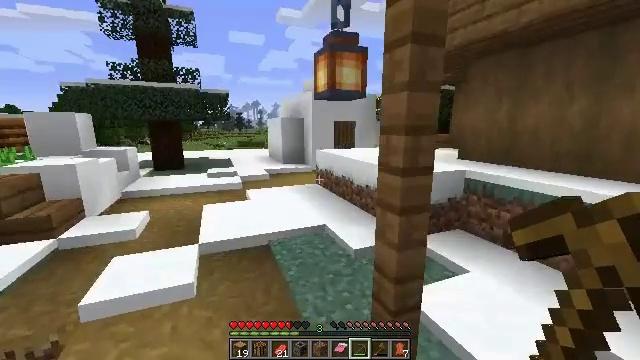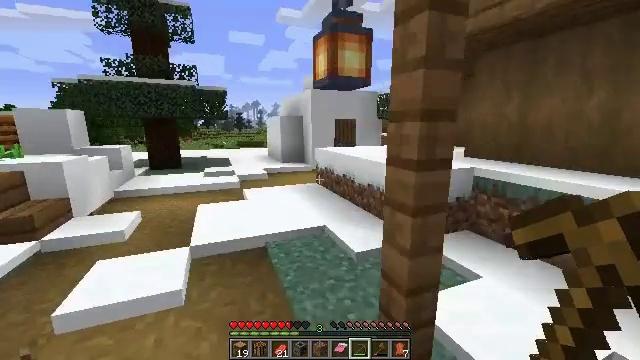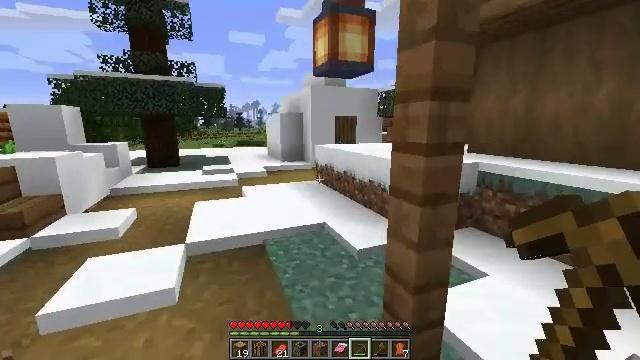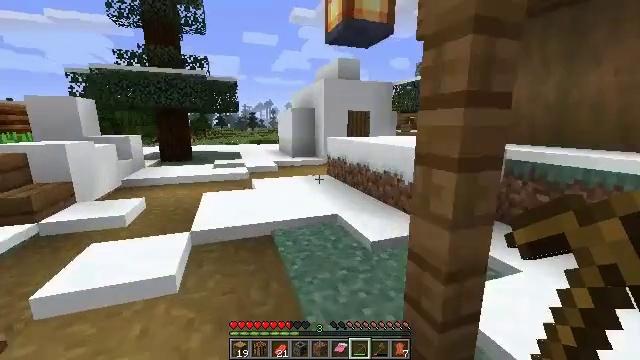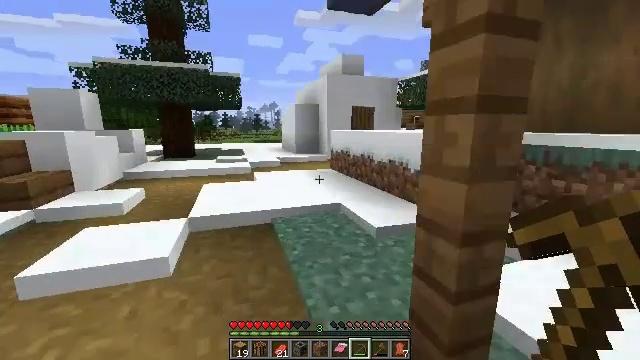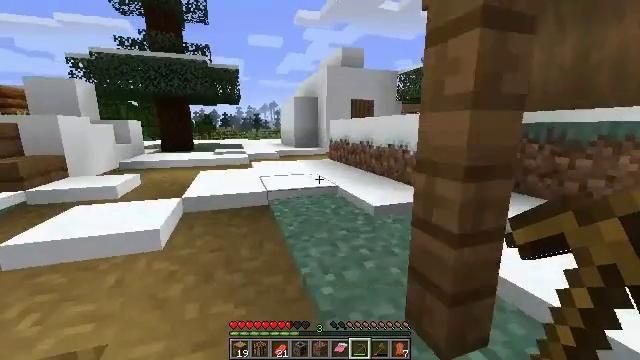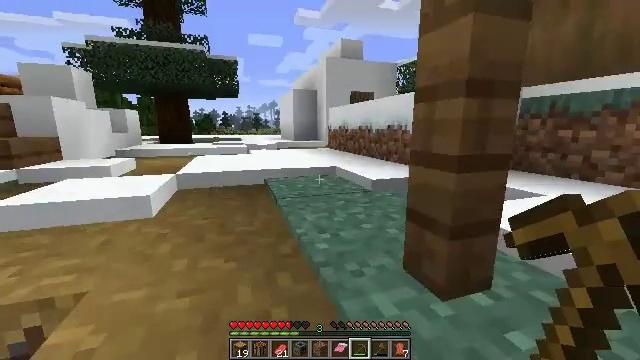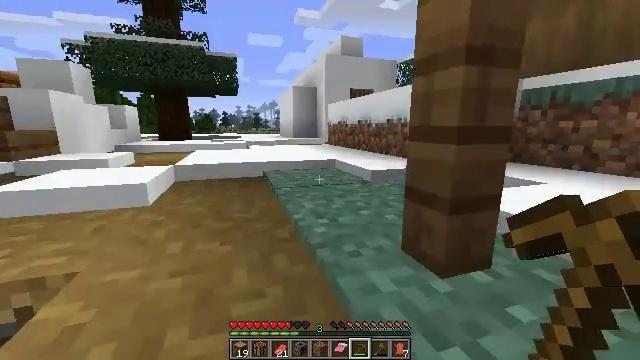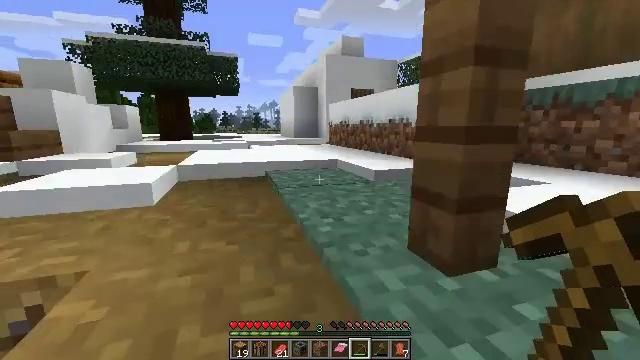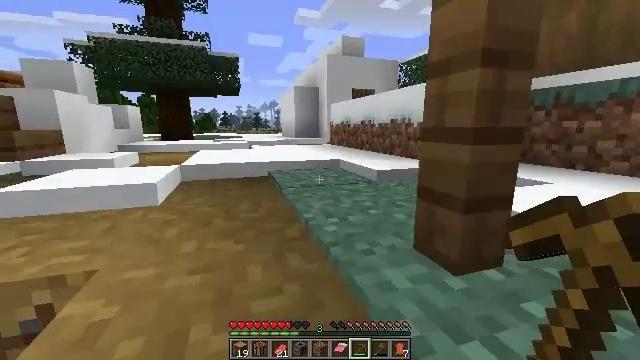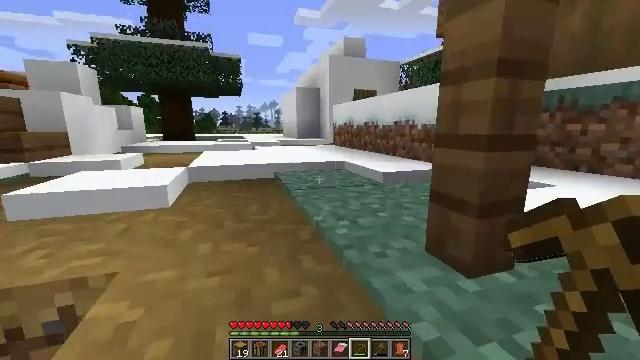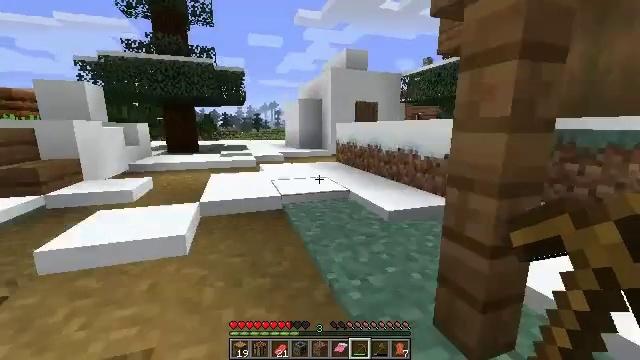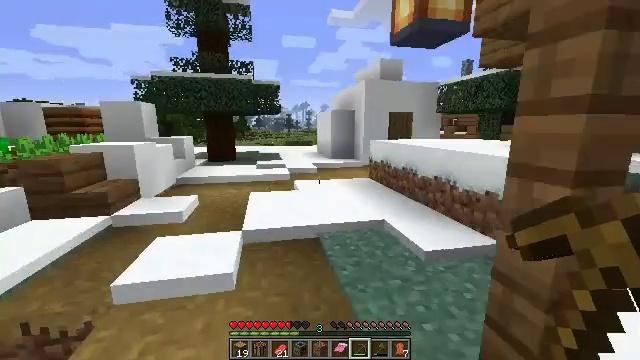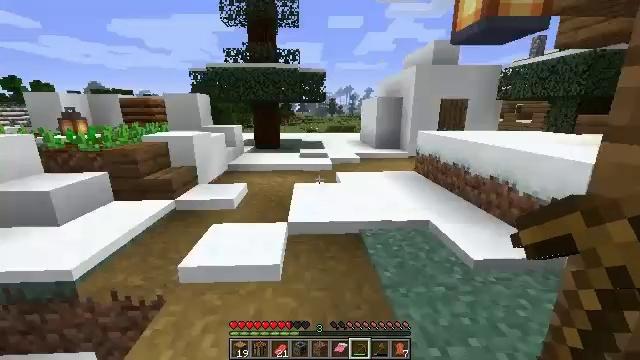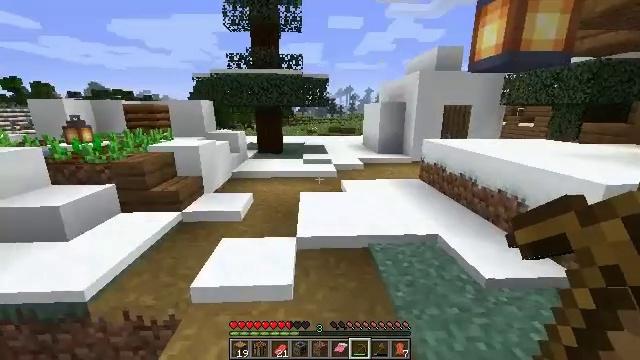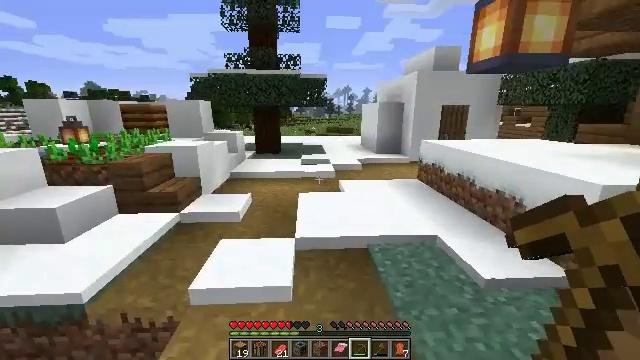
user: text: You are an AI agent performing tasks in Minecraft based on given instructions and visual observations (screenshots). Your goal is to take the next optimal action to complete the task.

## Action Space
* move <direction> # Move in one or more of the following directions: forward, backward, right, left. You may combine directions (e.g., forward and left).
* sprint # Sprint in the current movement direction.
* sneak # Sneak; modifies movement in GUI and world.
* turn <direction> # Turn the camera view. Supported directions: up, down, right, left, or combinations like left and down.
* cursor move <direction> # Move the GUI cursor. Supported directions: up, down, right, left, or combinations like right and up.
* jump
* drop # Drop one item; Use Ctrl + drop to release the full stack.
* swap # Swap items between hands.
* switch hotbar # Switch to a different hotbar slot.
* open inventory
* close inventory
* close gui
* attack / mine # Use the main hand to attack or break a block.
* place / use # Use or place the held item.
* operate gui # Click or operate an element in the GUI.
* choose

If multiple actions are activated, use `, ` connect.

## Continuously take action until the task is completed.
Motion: motion action
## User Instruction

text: Break the spruce leaves to clear the area.
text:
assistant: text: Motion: move forward
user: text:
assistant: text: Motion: move forward
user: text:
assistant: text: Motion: move forward, turn left
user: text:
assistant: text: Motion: move forward and move left
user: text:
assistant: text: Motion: move forward and move left
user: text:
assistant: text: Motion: move forward and move left
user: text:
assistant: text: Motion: move forward and move left
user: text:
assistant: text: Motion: move forward and move left
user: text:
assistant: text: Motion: move forward and move left
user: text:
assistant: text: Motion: move forward and move left, jump
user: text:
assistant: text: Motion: move forward and move left, jump
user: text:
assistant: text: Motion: move forward and move left, turn left, jump
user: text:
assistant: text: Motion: move forward and move left, turn left and down, jump
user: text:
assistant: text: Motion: move forward and move left
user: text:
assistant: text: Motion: move forward
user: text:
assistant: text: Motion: move forward
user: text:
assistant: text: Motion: move forward
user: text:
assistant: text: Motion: move forward
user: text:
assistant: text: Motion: move forward, sprint, turn left and down
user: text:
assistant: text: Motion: move forward, sprint
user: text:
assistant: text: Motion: move forward, sprint
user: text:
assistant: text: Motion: move forward, sprint
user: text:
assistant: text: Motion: move forward, sprint, turn right and up
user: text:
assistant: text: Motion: move forward, turn right and up
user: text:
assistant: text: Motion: move forward, turn right and up
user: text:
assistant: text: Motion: move forward, turn right
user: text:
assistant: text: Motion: move forward
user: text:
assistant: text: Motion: move forward
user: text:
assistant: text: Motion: move forward
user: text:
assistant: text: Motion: move forward